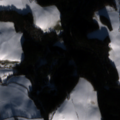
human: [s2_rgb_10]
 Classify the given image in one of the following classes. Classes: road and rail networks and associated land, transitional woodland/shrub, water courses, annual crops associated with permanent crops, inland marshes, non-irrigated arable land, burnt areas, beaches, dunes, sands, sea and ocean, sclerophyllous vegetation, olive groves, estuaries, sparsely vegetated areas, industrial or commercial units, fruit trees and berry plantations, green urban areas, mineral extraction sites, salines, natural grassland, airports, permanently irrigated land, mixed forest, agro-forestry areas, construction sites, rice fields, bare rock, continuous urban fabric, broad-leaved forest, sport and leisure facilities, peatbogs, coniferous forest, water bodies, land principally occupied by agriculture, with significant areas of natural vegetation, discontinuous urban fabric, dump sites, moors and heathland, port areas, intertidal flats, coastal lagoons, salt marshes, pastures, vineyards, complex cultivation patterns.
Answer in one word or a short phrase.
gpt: non-irrigated arable land, coniferous forest